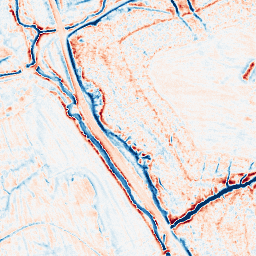
Category: edge_preserving
Decomposition family: anisotropic_diffusion
Decomposition parameters: iterations: 20
kappa: 30
gamma: 0.15
Upsampling method: sinc_hamming
Upsampling parameters: scale: 2
kernel_size: 8
Upsampling scale: 2